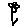
Label: flower